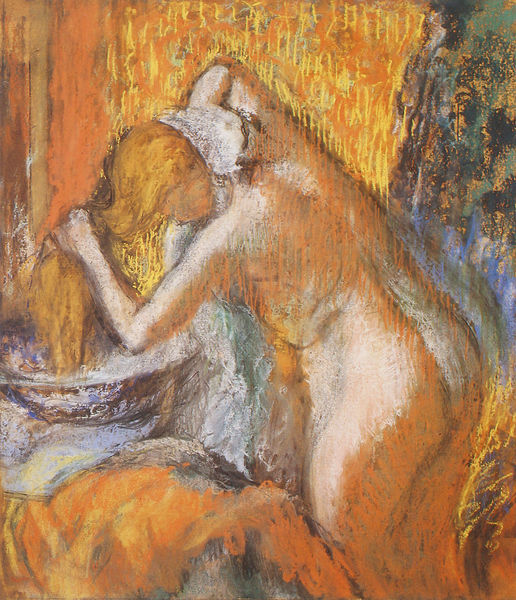
Titel: Nach dem Bad (Frau sich die Haare abtrocknend)
Künstler: Edgar Degas
Institution: Privatsammlung
Schlagwörter: blau, nackt, gelb, frau, pastell, rücken, zeichnung, rot, tuch, schüssel, haare, handtuch, waschen, waschschüssel, frau beim bade